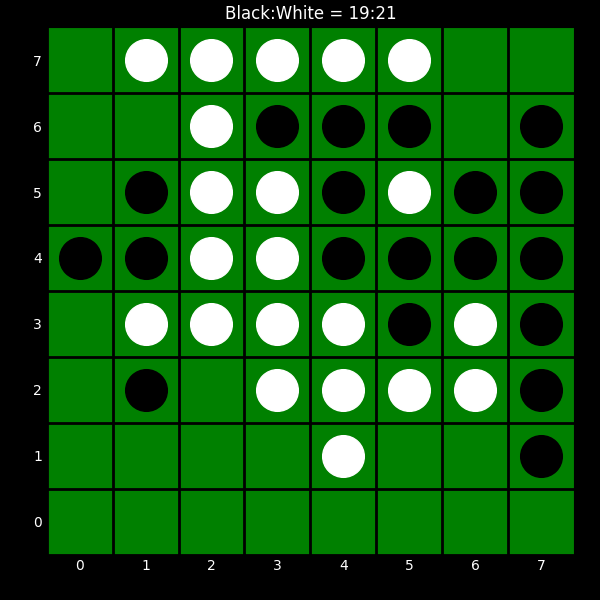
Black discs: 19
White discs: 21